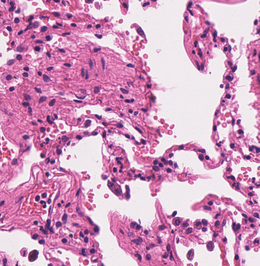
Tumor epithelial tissue: no
Tumor-associated stroma tissue: no
Normal tissue: yes